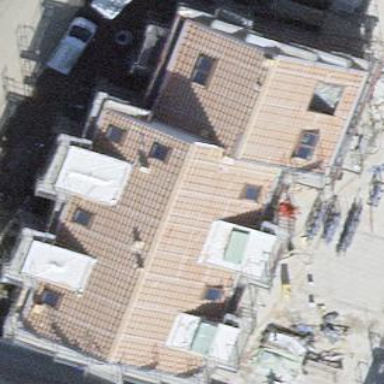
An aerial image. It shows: Image showing building with apartments.